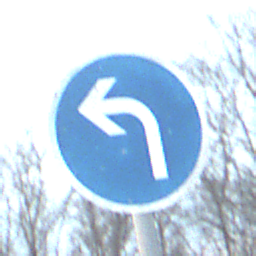
Verkehrszeichen: VorgeschriebeneFahrtrichtungLinks
Umgebung: Outdoor, RoadRail
Tageszeit: SunriseSunset
Wetter: PartlyCloudy
Licht: Natural
Jahreszeit: NotSpecified
Kontrast: LowContrast